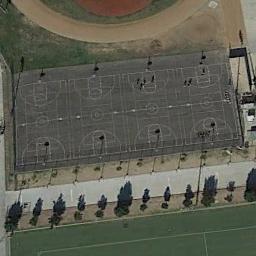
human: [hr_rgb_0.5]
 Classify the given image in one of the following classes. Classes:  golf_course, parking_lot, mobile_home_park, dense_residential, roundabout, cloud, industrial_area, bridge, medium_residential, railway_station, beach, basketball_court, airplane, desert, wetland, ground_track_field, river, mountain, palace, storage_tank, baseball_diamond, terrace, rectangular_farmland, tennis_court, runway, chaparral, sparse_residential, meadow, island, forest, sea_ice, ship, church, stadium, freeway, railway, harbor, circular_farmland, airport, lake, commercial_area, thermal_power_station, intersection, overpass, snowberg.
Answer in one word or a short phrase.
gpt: basketball_court